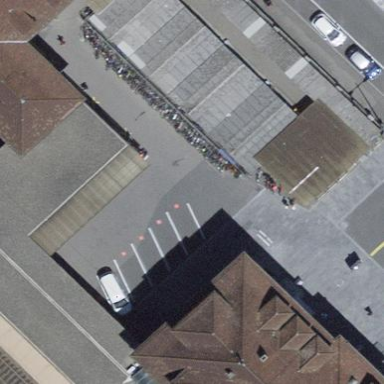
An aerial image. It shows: Two-tier bicycle parking on the roof of building with surface for parking.